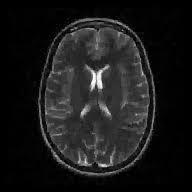
Label: notumor